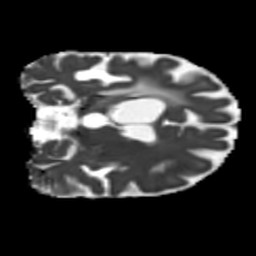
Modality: MD
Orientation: coronal
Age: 63
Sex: female
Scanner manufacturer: siemens
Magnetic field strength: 3 T
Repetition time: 5.25 s
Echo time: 0.08 s